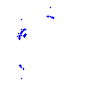
Particle: pion